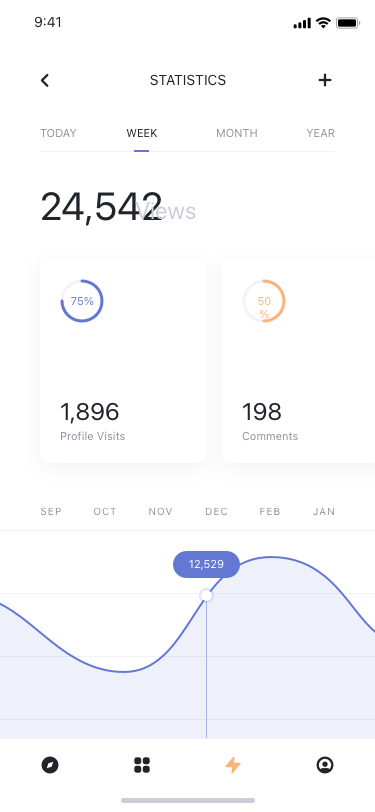
Text in this UI design:
SEP
OCT
NOV
DEC
FEB
JAN
198
Comments
50%
1,896
Profile Visits
75%
24,542
Views
TODAY
YEAR
WEEK
MONTH